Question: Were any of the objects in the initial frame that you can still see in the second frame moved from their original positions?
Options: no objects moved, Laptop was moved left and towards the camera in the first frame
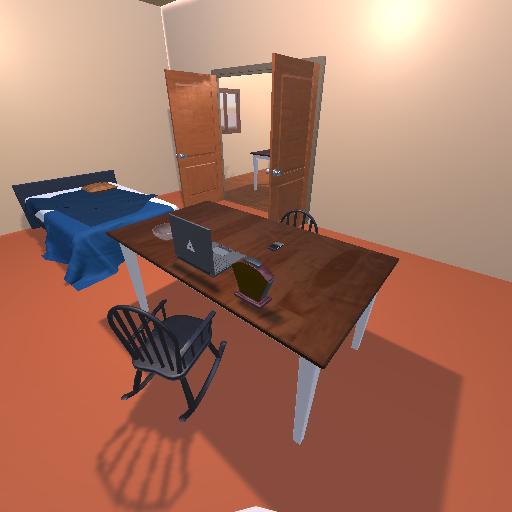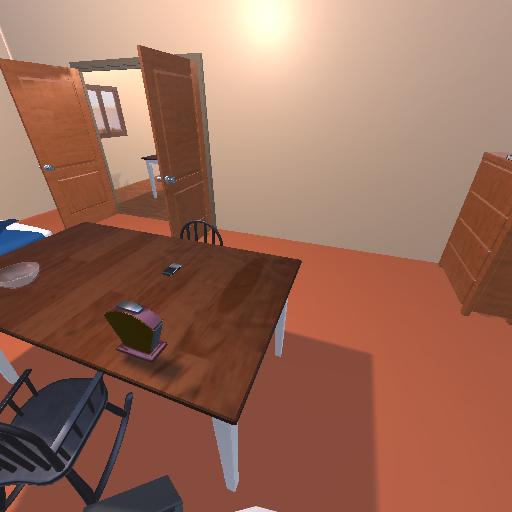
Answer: no objects moved